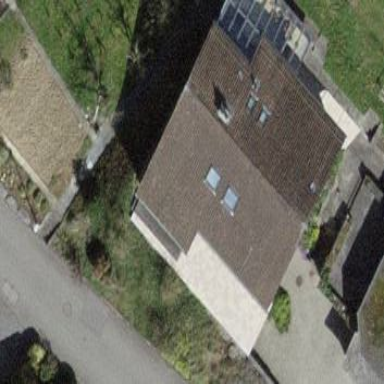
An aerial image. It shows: Building with tile roof.